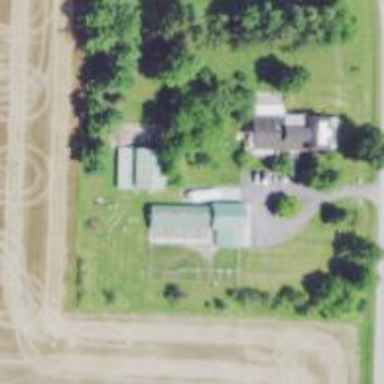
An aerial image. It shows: Veterinary facility.